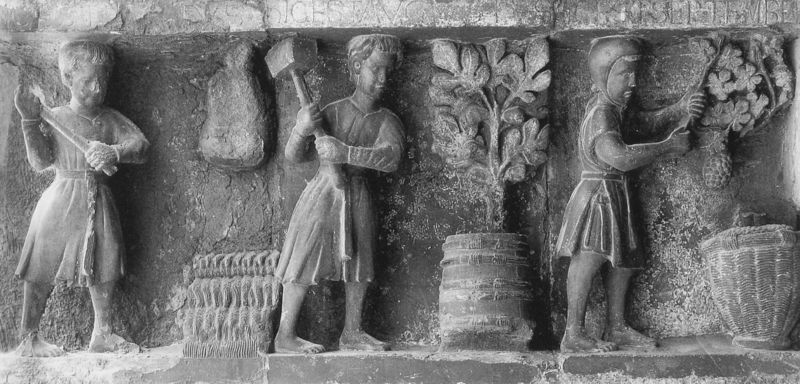
Titel: Archivoltenreliefs am Hauptportal
Standort: Arezzo, Pieve di S. Maria Assunta e S. Donato (EU - I - Toskana)
Schlagwörter: baum, blumen, grau, männer, gürtel, mensch, stein, blatt, arbeit, bauern, trauben, kopfbedeckung, relief, wein, korb, steinmetz, fleisch, beruf, fass, darstellung, handwerk, handwerker, werkzeug, hammer, gärtner, traube, rebe, reben, feige, reebe, bildhauer, winzer, schmied, werkzeuge, berufe, faßmacher, weinbauer